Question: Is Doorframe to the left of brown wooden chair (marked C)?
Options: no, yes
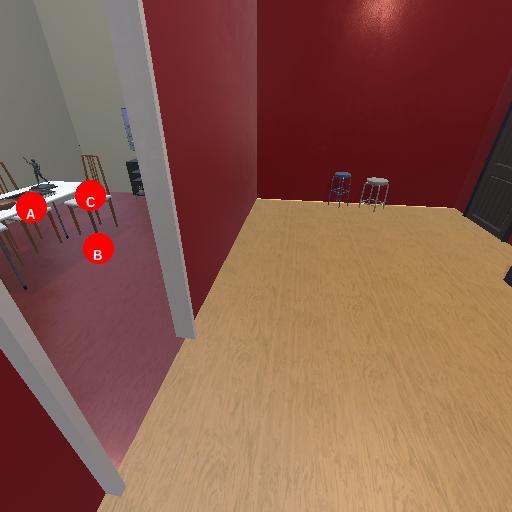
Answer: no